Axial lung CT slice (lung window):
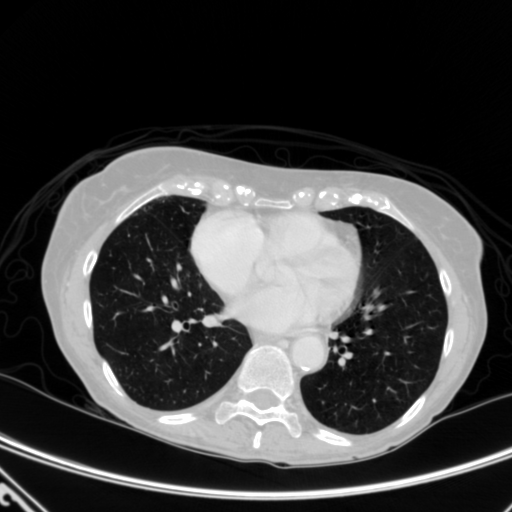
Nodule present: no